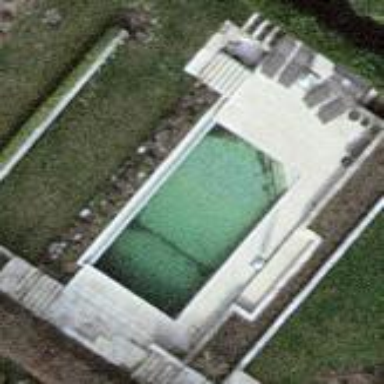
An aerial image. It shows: Swimming pool located in leisure land.